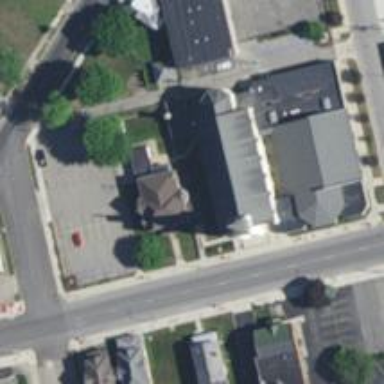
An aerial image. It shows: Building serving as place of worship.